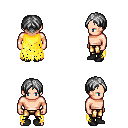
a pixel art fantasy rpg character, male body template, human, light skin, yellow tattered cape, gold greaves, gray parted hairstyle, black shoes, four views (front, back, left, right), 2x2 character sprite sheet, small pixel art, hard edges, no anti-aliasing